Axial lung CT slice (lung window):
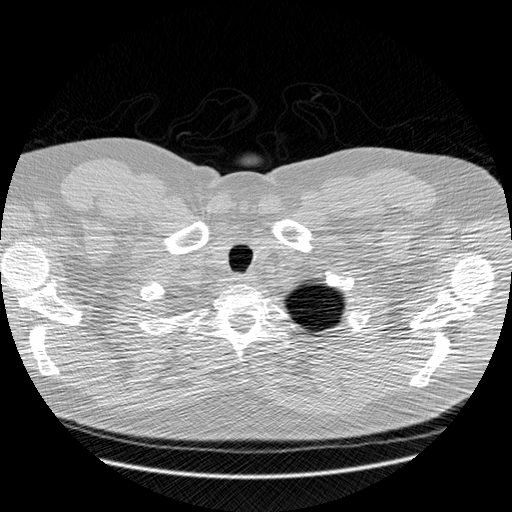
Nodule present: no